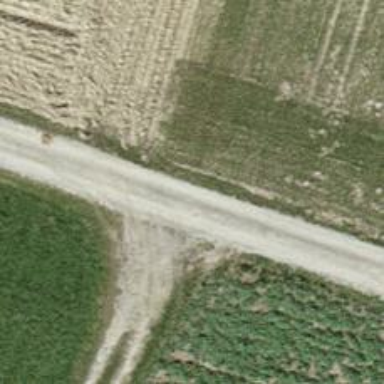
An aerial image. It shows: Pebblestone track with grade2 quality.